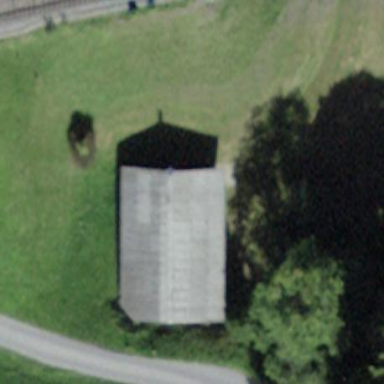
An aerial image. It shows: Rural barn.